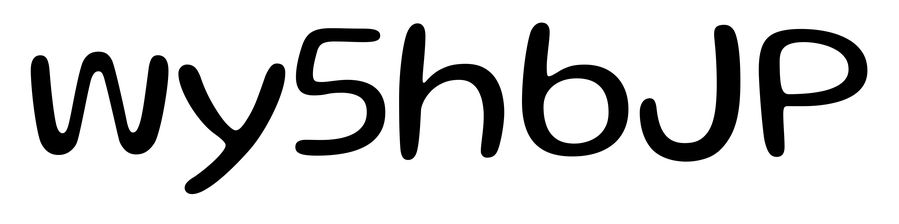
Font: Gluten_Light